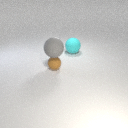
small brown rubber sphere in front of large cyan rubber sphere